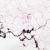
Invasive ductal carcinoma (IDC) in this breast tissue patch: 0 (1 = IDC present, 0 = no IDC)